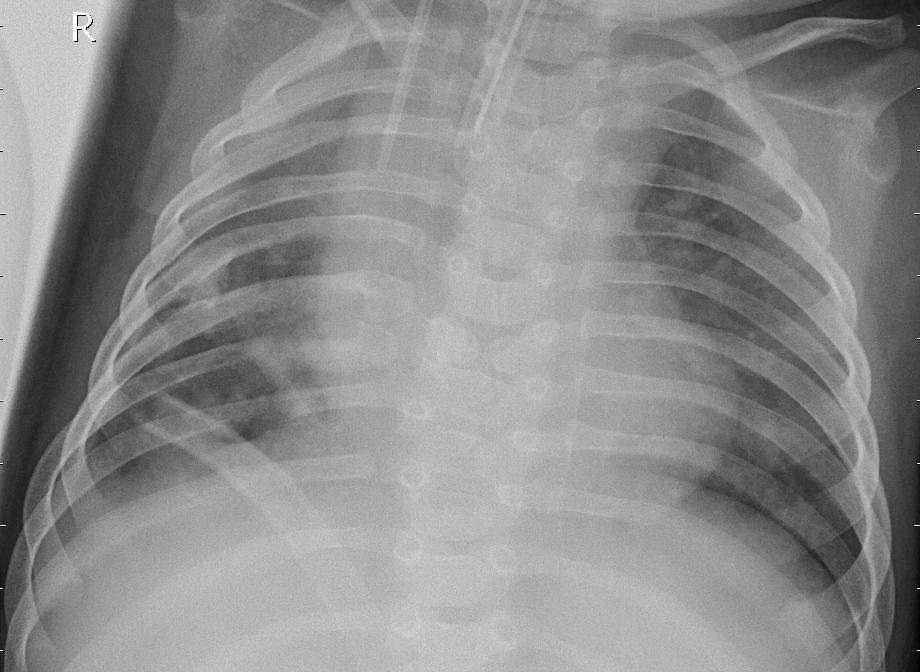
Diagnosis: PNEUMONIA